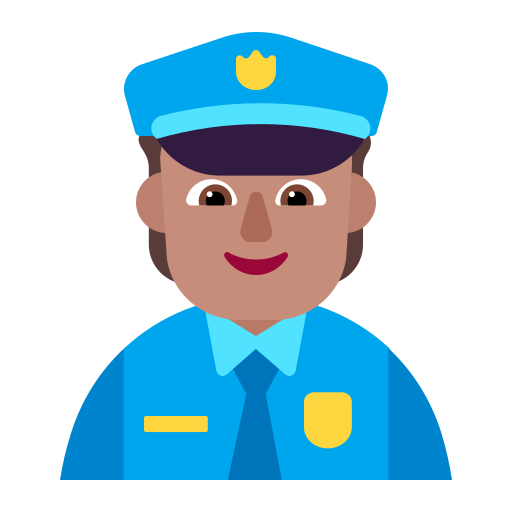
police officer flat